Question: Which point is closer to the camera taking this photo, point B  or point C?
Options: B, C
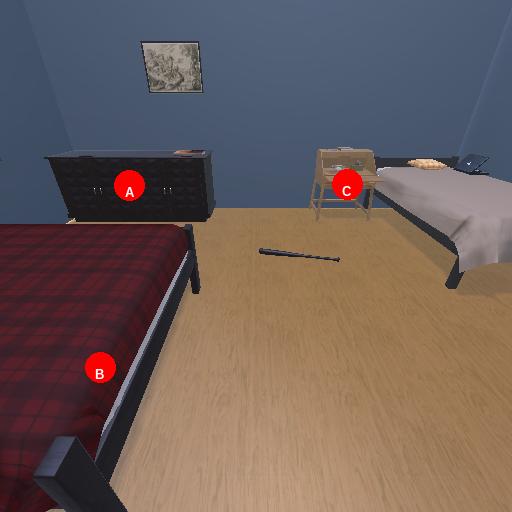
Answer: B